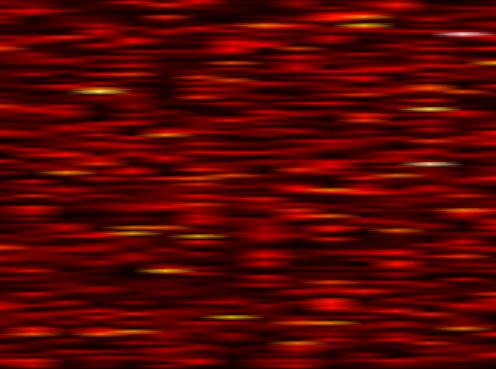
Label: UFMC